Aerial crown-view tile of a tropical tree (Barro Colorado Island, Panama), acquired 20250715:
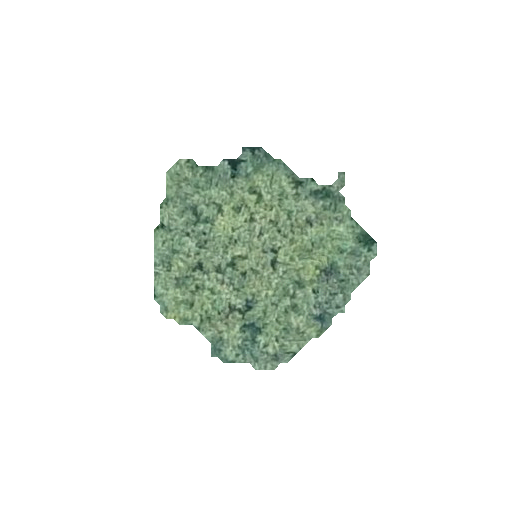
Species: Apeiba tibourbou
GBIF accepted scientific name: Apeiba tibourbou
Crown area: 51.41 m²